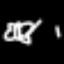
Label: angel